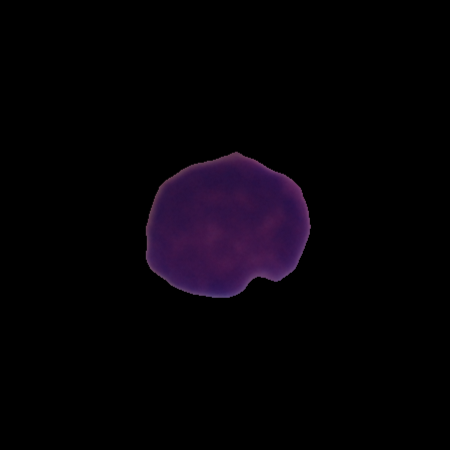
Label: healthy